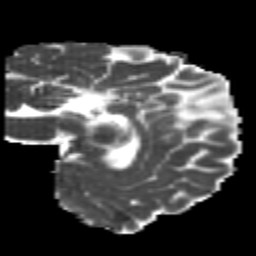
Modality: MD
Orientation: sagittal
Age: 21
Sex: female
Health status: healthy
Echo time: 0.074 s